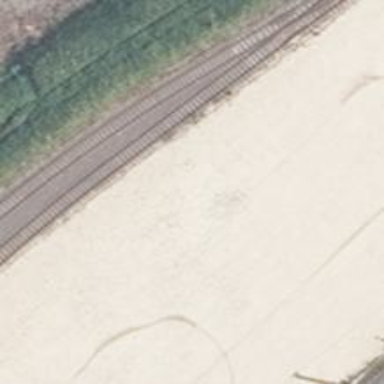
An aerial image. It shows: Railway spur service.